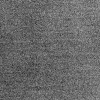
Atmospheric dust classification: dusty